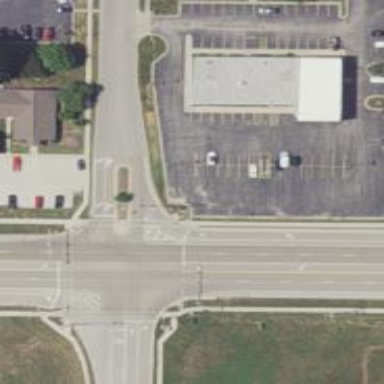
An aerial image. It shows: Crossing with marked lines on the road.